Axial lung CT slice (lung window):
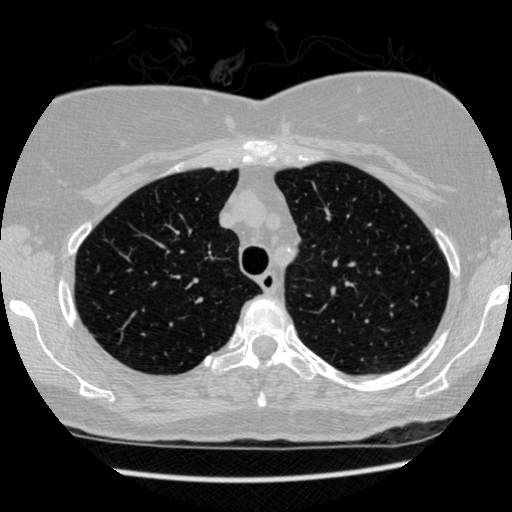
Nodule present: no